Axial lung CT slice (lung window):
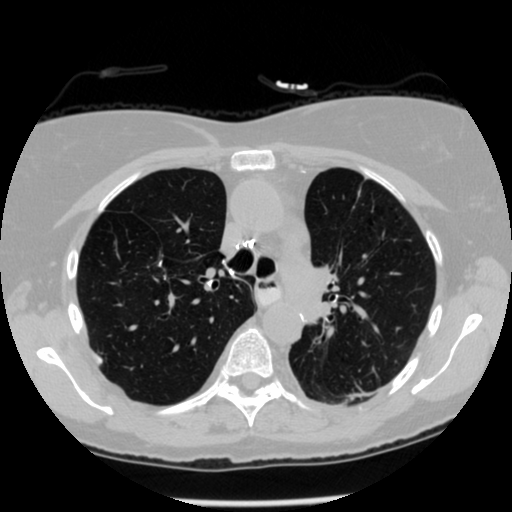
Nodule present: no